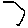
Label: hexagon